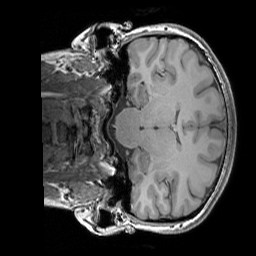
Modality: T1w
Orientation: coronal